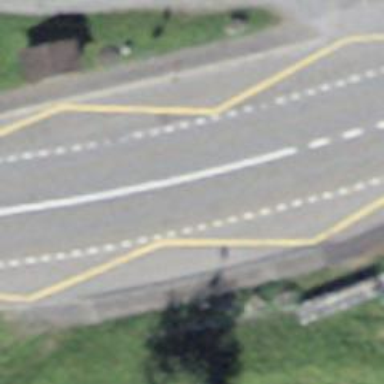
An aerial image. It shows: Bus stop with designated public transport stop position.